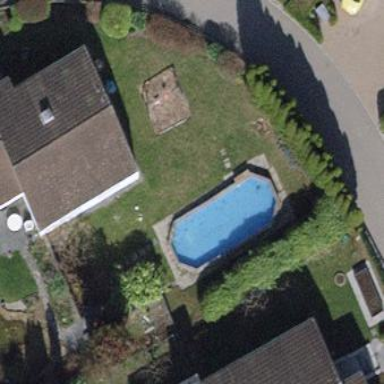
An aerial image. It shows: Swimming pool located in leisure land.